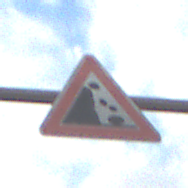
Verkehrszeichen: SteinschlagLinks
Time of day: MorningAfternoon
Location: Outdoor (Nature)
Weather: PartlyCloudy
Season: Autumn
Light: Natural